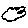
Label: cloud